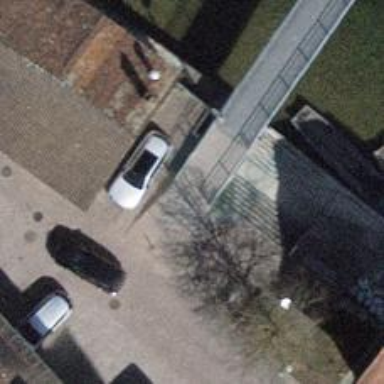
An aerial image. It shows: Bollard.